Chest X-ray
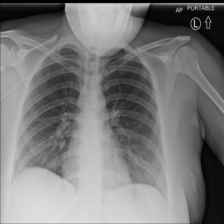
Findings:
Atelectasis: negative
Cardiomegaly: negative
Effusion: negative
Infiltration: positive
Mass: negative
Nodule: negative
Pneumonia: negative
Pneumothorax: negative
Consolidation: negative
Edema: negative
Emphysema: negative
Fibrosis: negative
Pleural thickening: negative
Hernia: negative